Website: crate-barrel
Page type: account-selection
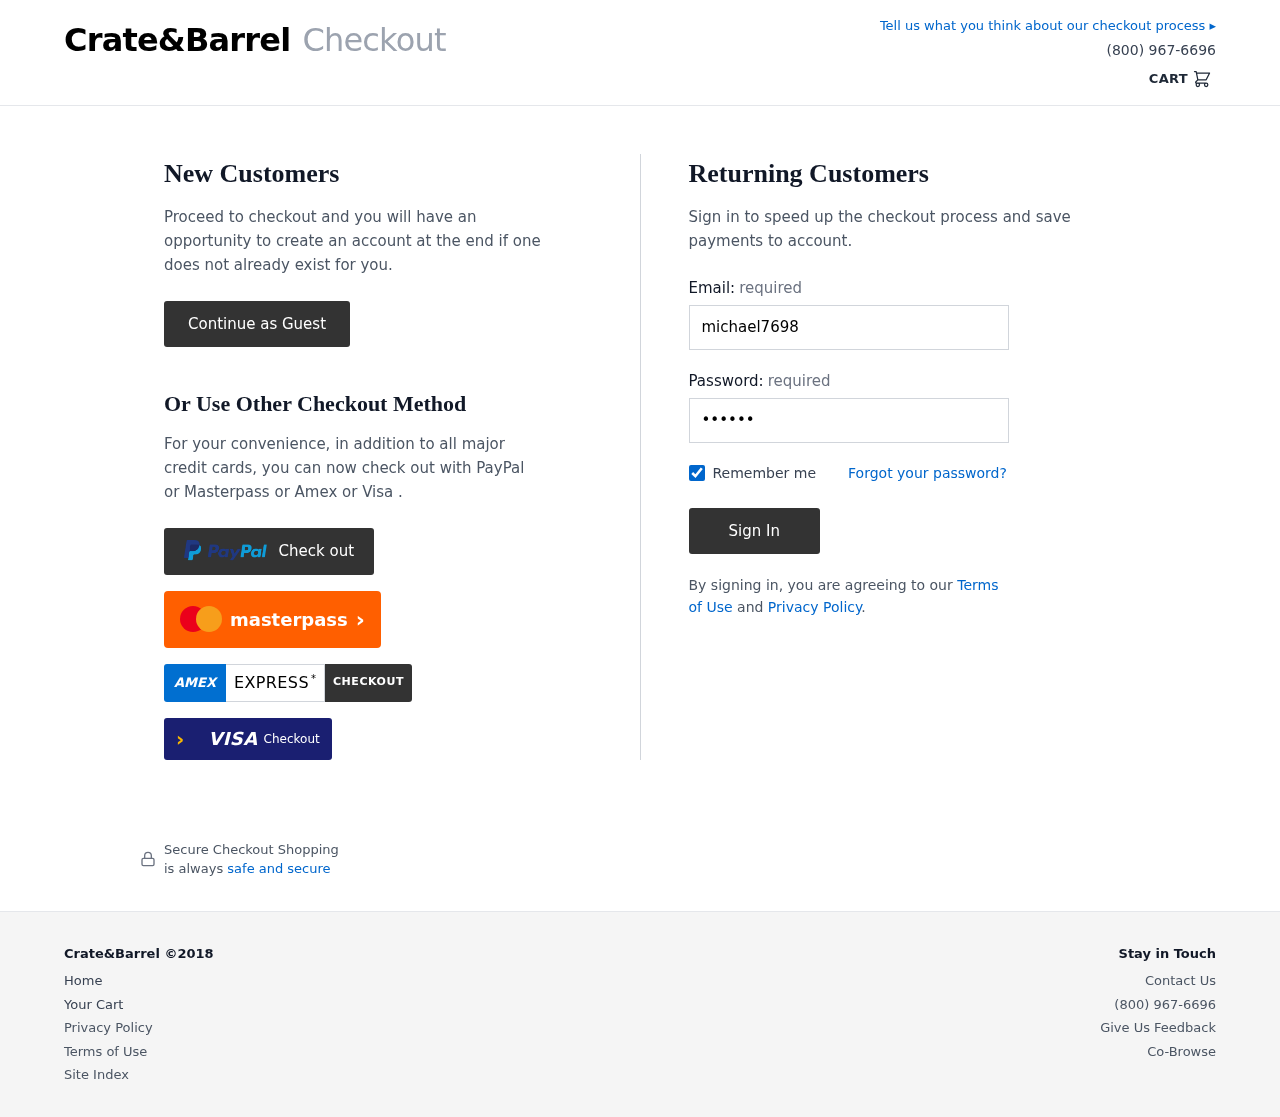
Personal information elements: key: PII_LOGIN_USERNAME
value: michael7698